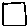
Label: square